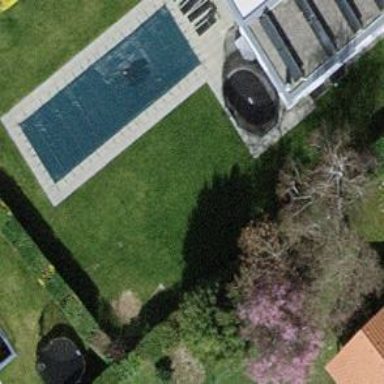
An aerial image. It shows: Swimming pool located in leisure land.